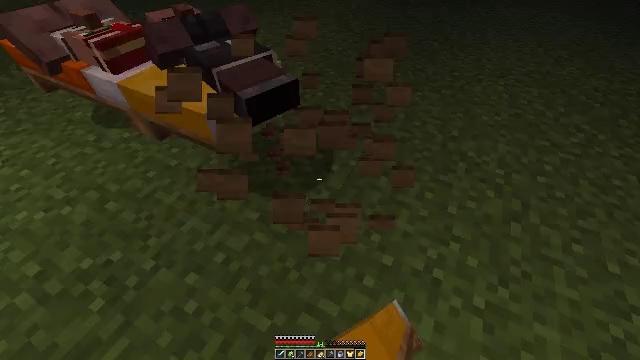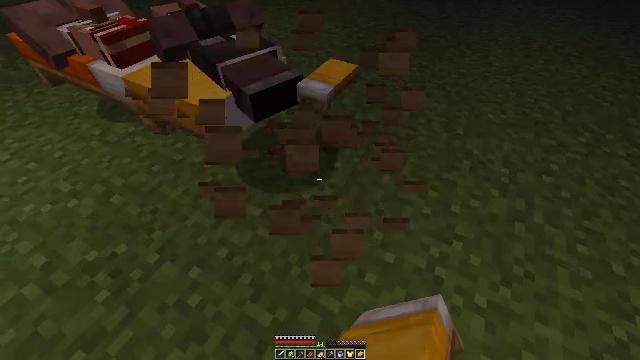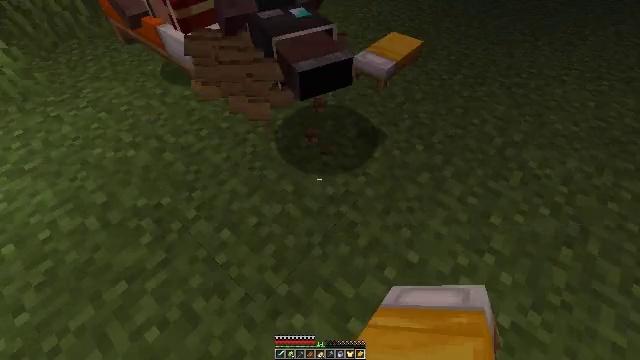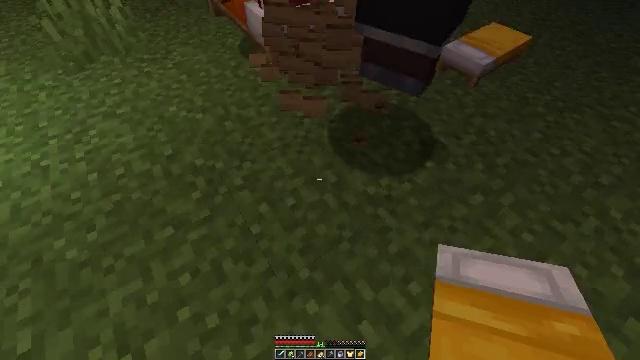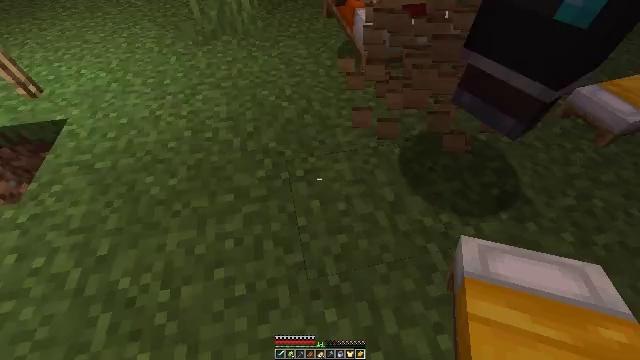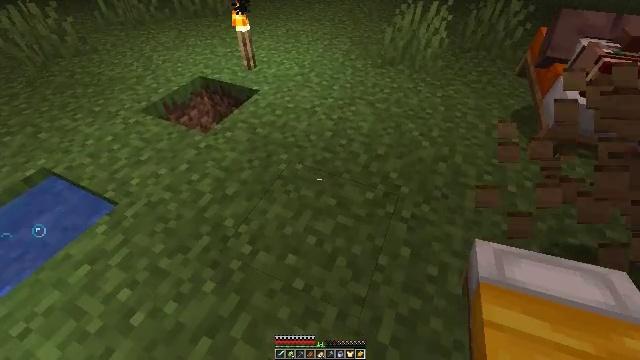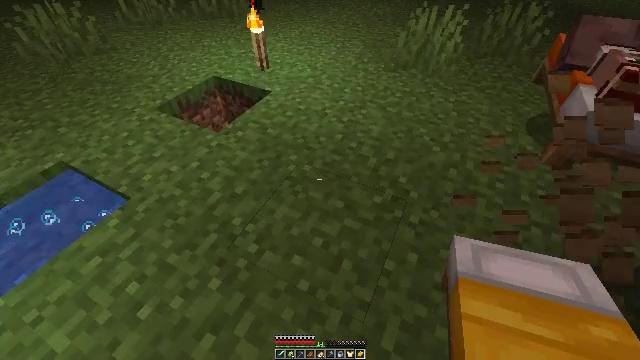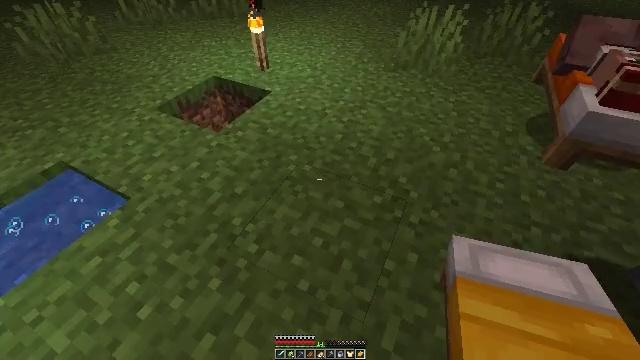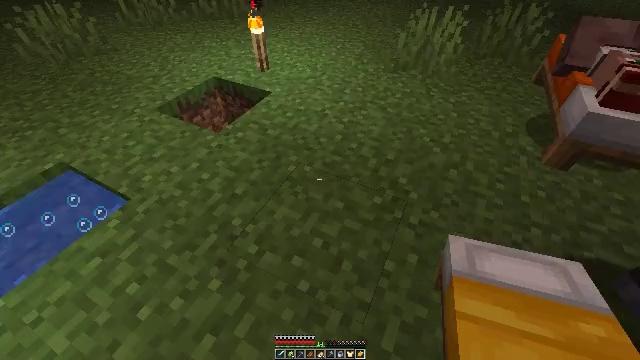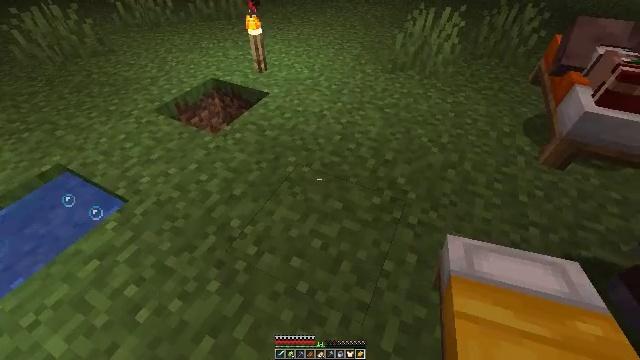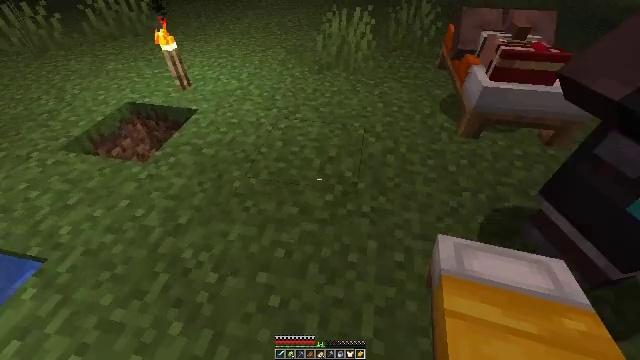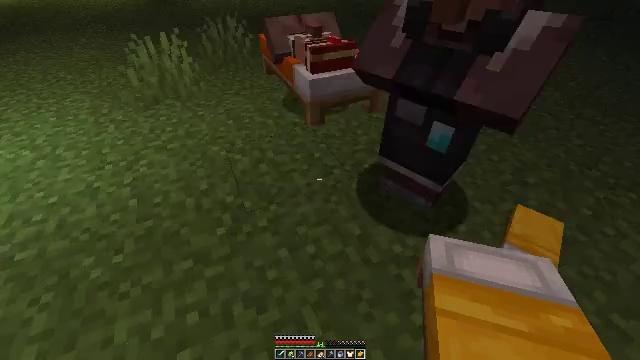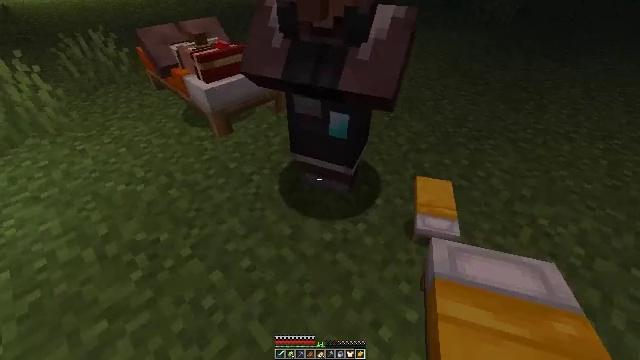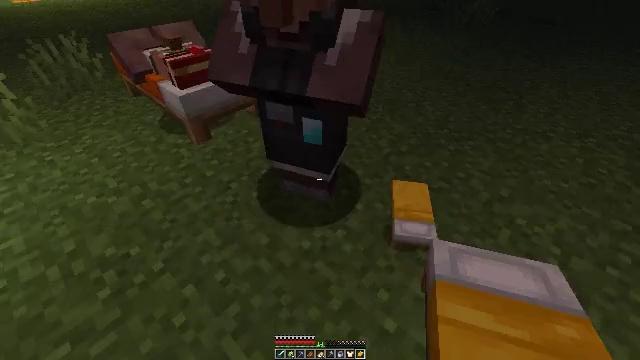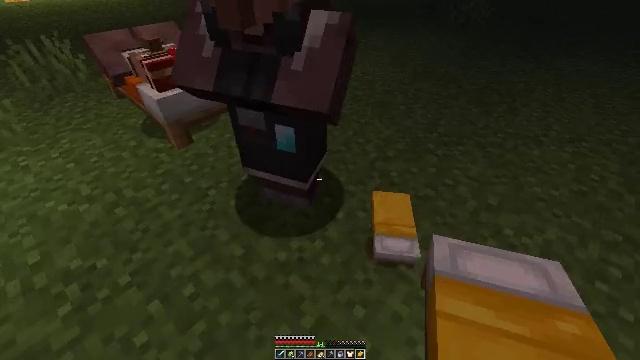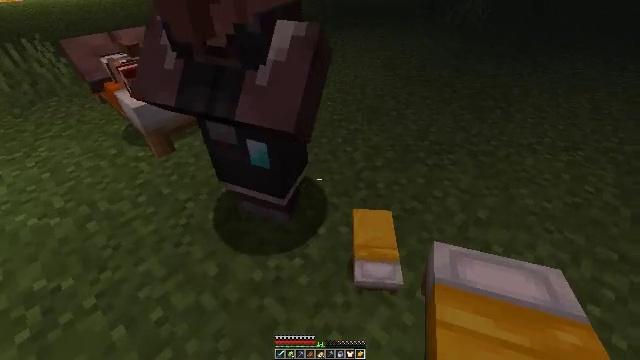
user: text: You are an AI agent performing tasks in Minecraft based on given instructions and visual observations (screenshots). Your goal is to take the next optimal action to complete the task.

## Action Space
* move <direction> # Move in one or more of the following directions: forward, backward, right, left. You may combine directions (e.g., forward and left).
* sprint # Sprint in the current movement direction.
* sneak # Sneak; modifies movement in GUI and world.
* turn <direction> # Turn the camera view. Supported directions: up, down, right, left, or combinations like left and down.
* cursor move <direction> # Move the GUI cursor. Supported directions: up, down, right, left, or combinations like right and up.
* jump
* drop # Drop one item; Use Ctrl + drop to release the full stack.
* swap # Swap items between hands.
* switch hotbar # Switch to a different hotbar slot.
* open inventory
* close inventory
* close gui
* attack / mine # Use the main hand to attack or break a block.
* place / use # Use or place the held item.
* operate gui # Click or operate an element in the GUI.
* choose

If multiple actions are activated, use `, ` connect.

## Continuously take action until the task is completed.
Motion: motion action
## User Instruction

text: Destroy the orange bed to move it.
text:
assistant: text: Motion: turn left
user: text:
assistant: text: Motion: turn left and down
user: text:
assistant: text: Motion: turn left and down
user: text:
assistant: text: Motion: turn left and up
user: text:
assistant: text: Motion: turn left and up
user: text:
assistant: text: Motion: turn left
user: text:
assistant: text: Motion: no_op
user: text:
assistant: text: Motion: no_op
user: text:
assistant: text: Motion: no_op
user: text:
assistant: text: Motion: turn right
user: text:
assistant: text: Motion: turn right and up
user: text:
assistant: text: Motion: move right, turn right
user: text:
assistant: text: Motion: move forward and move right, turn right
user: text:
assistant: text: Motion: move forward and move right
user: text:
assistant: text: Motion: move forward and move right
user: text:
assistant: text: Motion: move forward and move right
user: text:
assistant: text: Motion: move forward and move right, turn left and down
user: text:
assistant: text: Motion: move forward and move right, turn left and down
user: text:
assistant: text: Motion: move forward, turn left and down
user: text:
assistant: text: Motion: move forward, turn left
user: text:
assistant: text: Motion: move forward, turn left and up
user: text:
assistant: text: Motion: turn left and up
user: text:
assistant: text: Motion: turn left and up
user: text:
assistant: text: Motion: turn left and up
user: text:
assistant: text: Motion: move right, turn left
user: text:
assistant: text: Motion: move right
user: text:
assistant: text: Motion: move right, turn left
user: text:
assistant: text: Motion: turn left
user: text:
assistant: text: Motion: turn left
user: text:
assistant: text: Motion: turn left